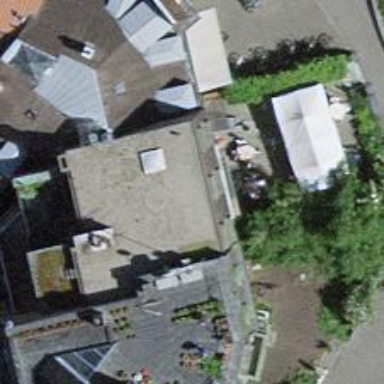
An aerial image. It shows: Café.